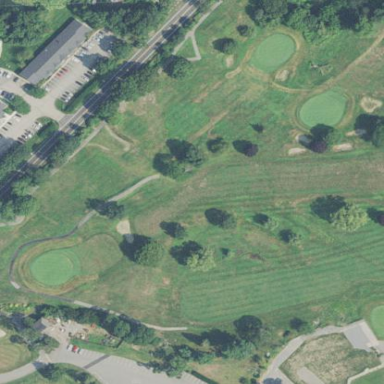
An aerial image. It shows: Golf fairway surrounded by grass.